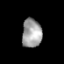
Tissue: prostate
Cell type: Epithelial cells
Senescence score: 0.2982
Nuclear area (px): 552
Mean DAPI intensity: 161.031